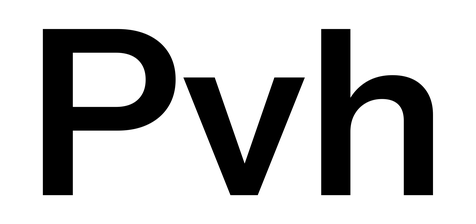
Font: InstrumentSans_SemiBold